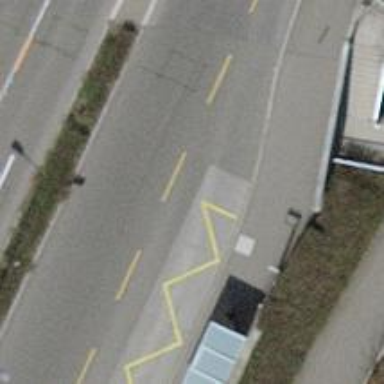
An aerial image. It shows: Platform for public transport with shelter.